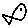
Label: fish